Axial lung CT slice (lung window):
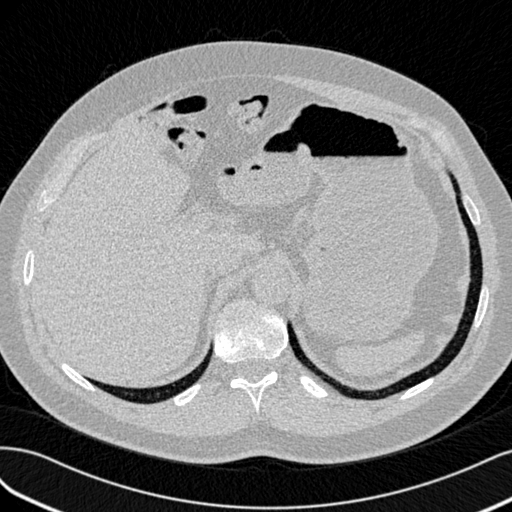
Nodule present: no